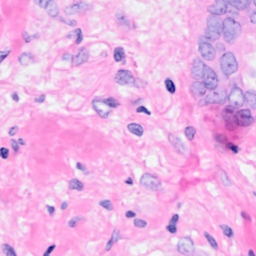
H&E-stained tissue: Breast